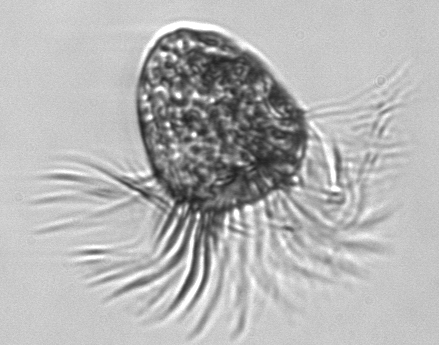
Label: Pelagostrobilidium